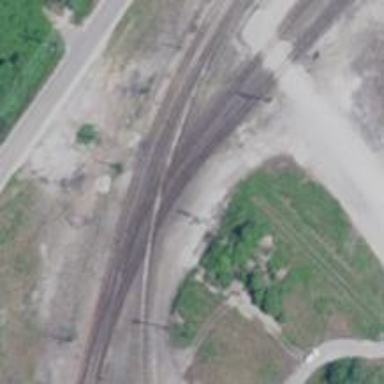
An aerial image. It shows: Railway crossing.